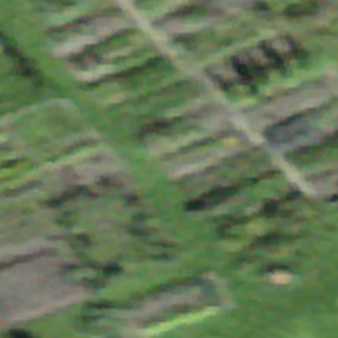
Label: other